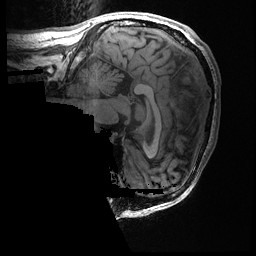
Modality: T1w
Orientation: sagittal
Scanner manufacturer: ge
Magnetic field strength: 3 T
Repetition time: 0.008164 s
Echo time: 0.003184 s